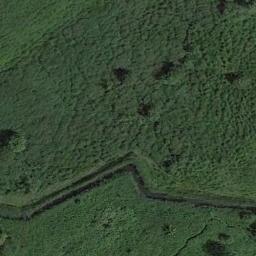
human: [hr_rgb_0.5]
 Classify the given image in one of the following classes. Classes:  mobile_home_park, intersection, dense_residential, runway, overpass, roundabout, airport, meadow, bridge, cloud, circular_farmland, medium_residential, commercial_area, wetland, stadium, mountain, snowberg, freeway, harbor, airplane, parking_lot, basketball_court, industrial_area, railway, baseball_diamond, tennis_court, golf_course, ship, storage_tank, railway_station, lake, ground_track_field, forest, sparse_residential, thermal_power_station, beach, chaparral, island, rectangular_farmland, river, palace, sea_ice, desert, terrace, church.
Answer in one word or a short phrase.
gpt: meadow